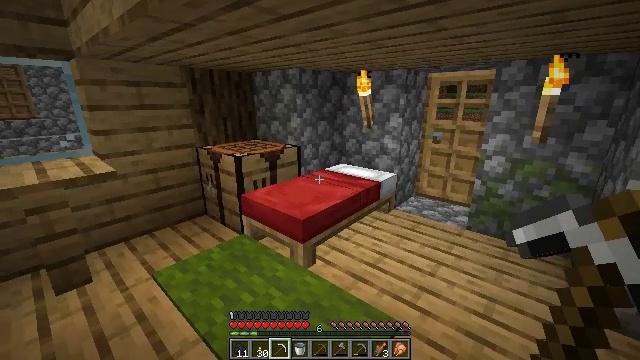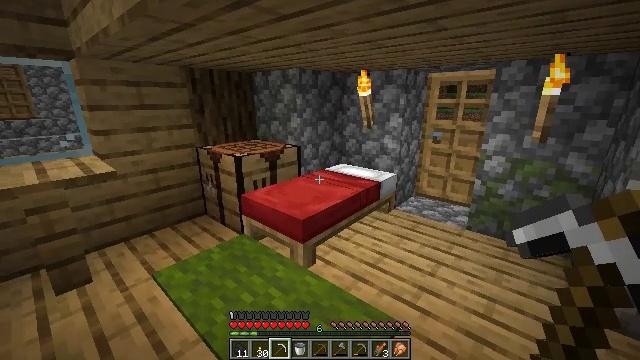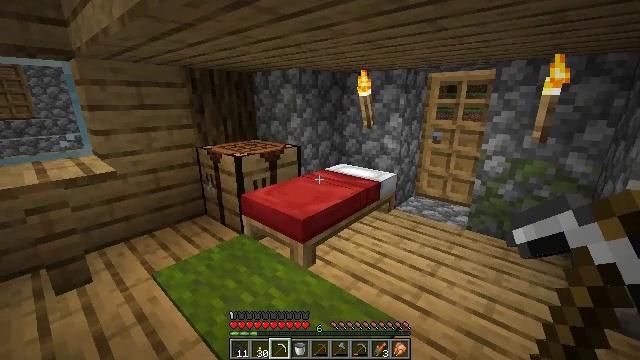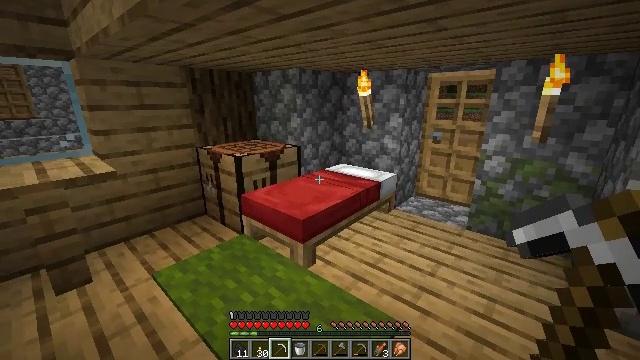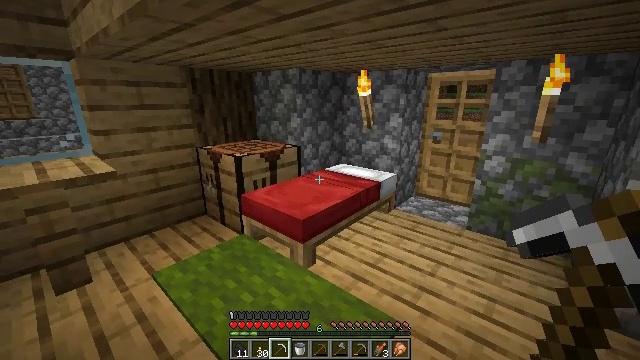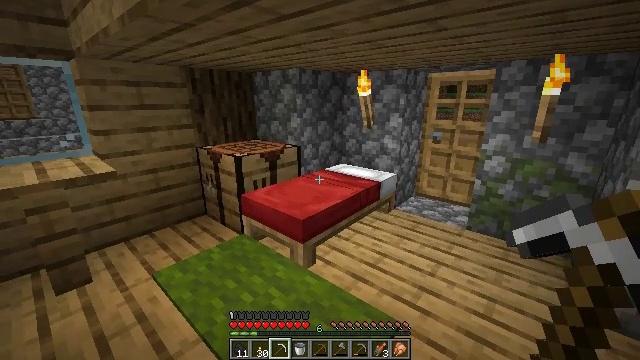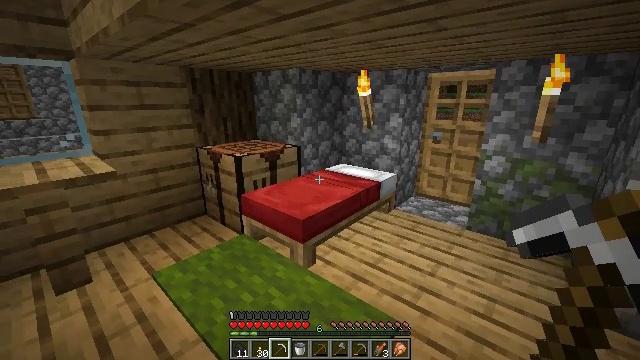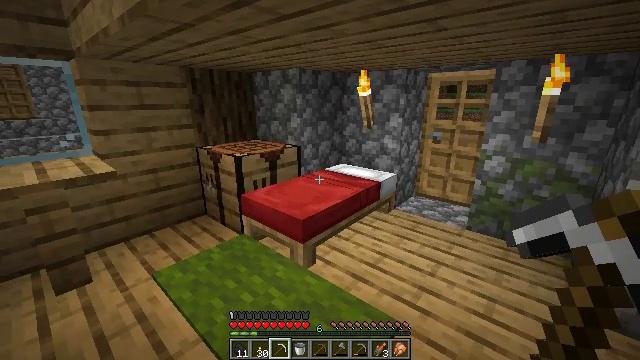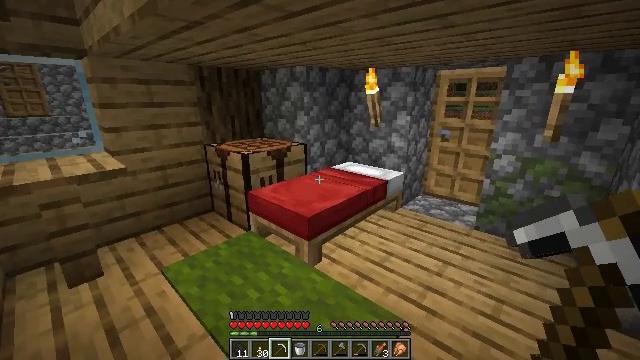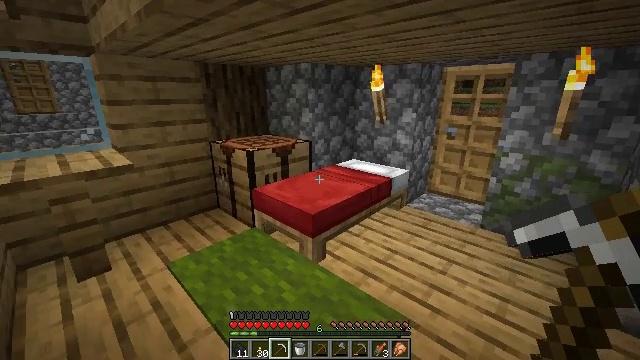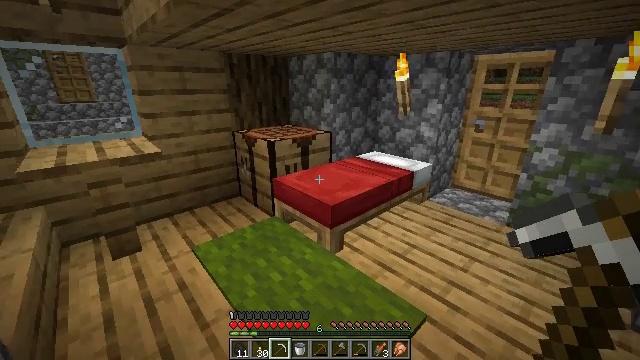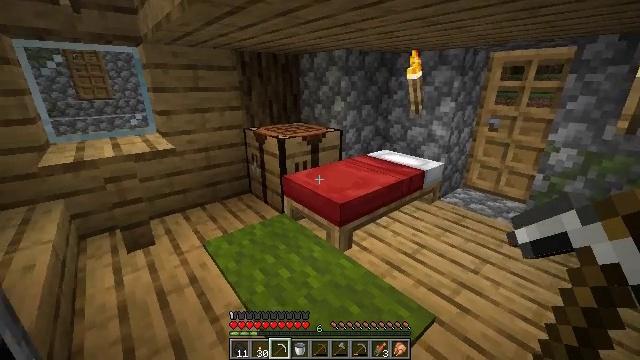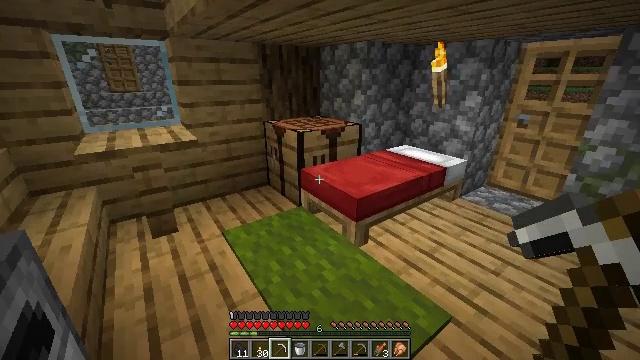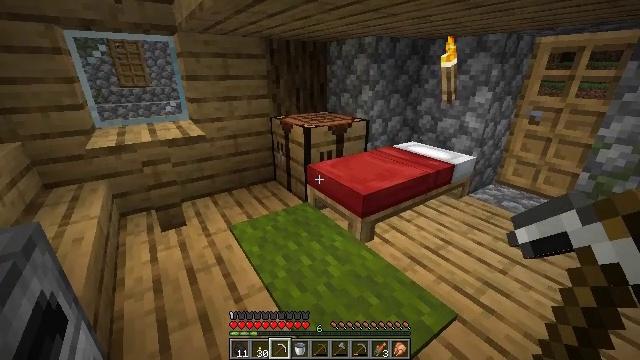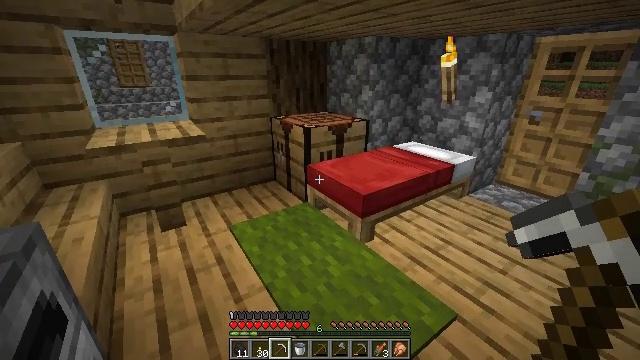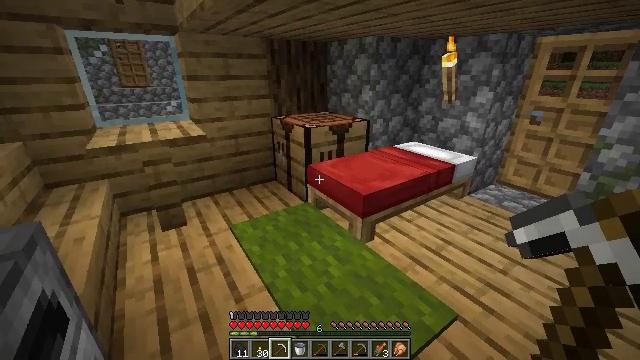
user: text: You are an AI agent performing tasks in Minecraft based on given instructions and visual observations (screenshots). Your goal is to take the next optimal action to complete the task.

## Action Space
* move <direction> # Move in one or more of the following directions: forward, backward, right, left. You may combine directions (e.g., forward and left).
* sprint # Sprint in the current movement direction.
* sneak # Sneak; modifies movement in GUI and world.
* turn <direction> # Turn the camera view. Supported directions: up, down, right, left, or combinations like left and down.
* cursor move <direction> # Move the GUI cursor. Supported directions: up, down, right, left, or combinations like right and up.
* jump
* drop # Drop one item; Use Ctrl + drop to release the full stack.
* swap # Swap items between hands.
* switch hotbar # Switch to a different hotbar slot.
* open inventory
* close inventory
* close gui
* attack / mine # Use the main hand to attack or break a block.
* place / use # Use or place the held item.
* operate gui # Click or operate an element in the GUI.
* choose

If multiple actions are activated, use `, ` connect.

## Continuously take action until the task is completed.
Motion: motion action
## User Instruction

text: Combine iron ingots at the crafting table to get an iron chestplate.
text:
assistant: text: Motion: no_op
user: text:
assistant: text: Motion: no_op
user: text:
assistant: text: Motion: no_op
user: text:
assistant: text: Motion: no_op
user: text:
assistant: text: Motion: no_op
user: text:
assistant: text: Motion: no_op
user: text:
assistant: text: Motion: no_op
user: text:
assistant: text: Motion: turn left
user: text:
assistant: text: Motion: turn left
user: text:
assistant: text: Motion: turn left and down
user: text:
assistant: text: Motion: turn left
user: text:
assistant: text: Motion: turn left and down
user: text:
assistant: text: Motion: turn left
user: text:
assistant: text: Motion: no_op
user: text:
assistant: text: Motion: no_op
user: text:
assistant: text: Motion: no_op
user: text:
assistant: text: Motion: no_op
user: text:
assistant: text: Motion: no_op
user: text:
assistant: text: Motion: no_op
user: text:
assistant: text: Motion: no_op
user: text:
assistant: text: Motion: no_op
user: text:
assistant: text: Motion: no_op
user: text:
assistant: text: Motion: no_op
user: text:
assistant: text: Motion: no_op
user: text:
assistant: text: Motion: no_op
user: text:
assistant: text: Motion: no_op
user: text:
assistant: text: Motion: no_op
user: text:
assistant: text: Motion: no_op
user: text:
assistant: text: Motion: no_op
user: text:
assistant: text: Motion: no_op